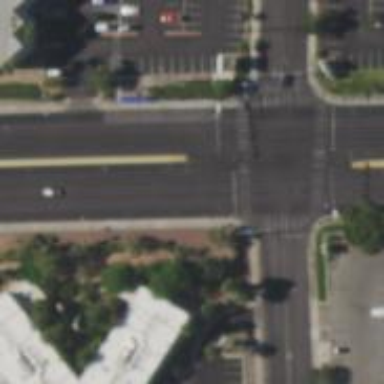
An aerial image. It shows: Solid stop line on the road.